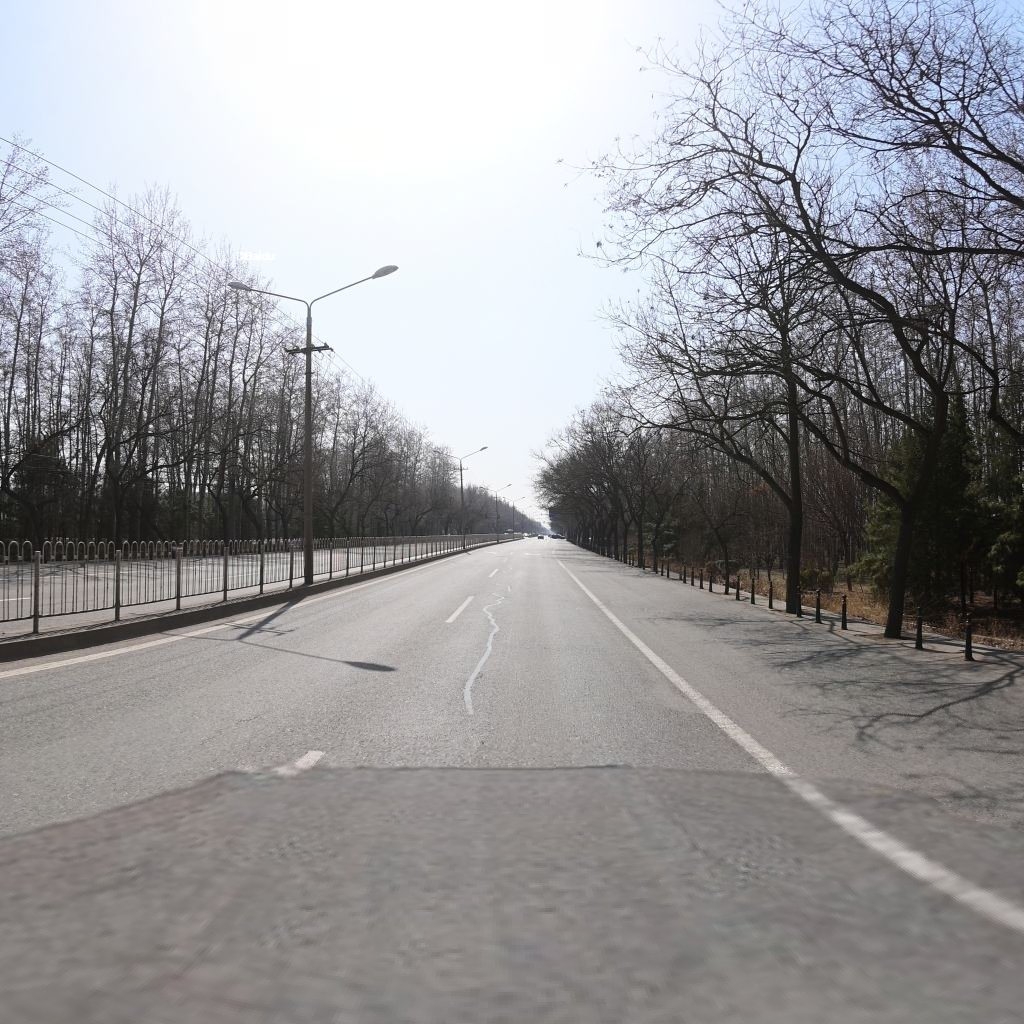
Region: Chaoyang
Road damage annotations: longitudinal patch, longitudinal crack